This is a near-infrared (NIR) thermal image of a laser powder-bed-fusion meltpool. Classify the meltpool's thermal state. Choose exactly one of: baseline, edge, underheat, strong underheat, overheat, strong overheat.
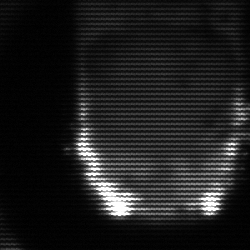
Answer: baseline